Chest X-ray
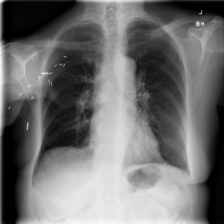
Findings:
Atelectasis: negative
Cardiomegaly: negative
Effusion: negative
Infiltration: negative
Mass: negative
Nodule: negative
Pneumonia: negative
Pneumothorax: negative
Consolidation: negative
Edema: negative
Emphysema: negative
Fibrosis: negative
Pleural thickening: negative
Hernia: negative